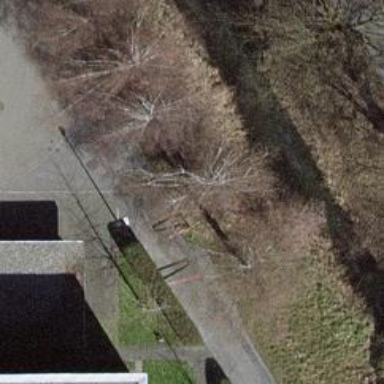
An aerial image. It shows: Bollard.